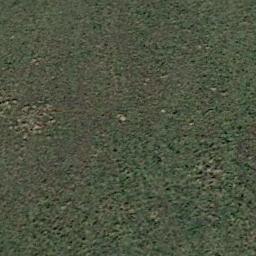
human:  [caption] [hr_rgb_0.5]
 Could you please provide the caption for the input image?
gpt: A large lush green meadow covered with green grass .

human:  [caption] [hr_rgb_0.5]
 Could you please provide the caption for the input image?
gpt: This meadow has sparse grasses and some little pits area also on the meadow .

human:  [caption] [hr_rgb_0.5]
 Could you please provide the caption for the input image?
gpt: There is no grass in some parts of the meadow .

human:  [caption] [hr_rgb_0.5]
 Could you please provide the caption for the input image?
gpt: The entire image is dominated by grass .

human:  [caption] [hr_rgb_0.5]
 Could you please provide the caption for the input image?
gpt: A dense meadow with many green grass .